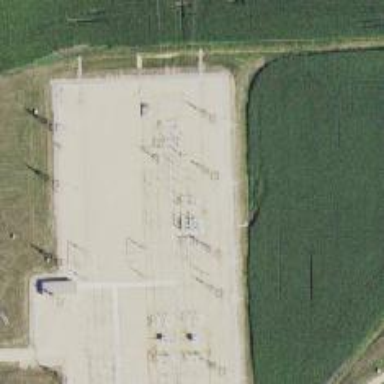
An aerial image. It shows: Switch used for power control.